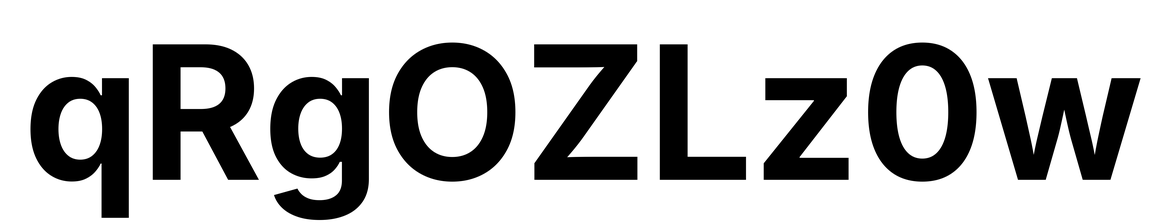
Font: Inter_Bold